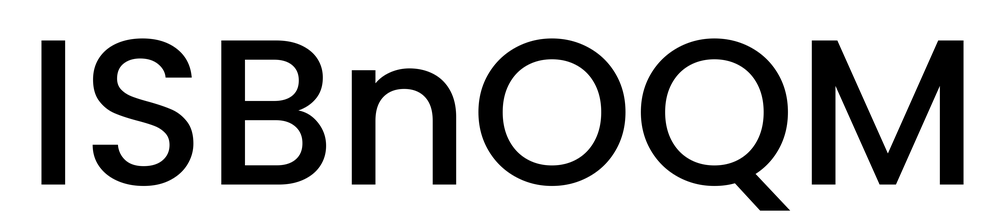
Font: Poppins-Medium